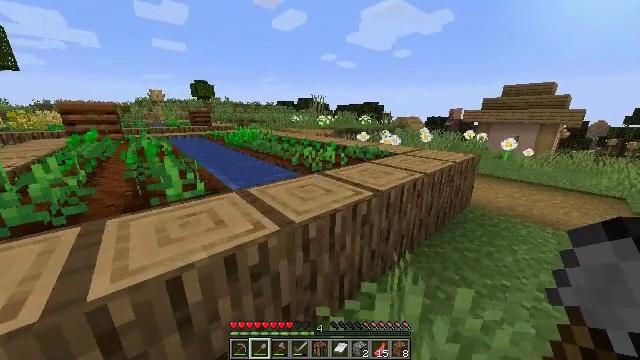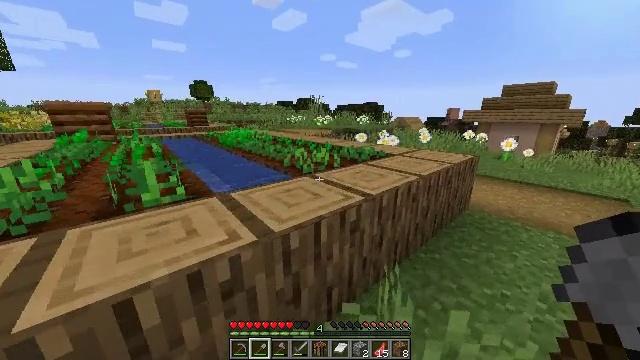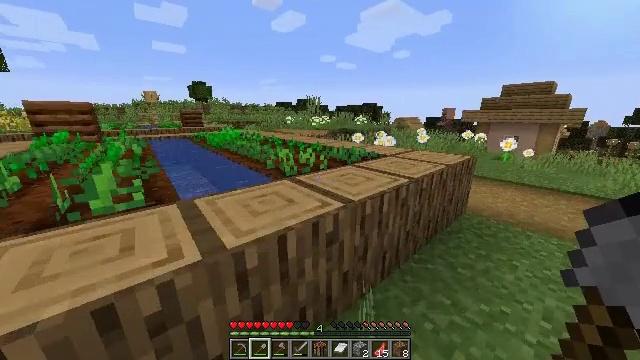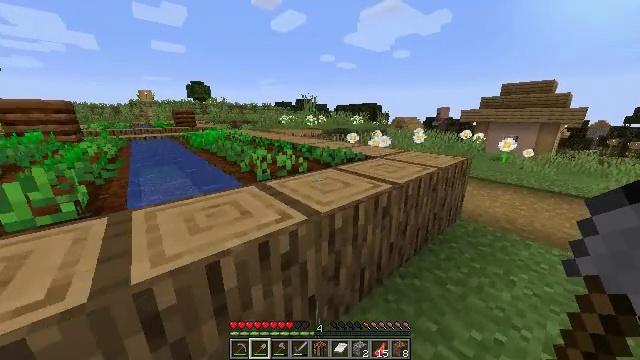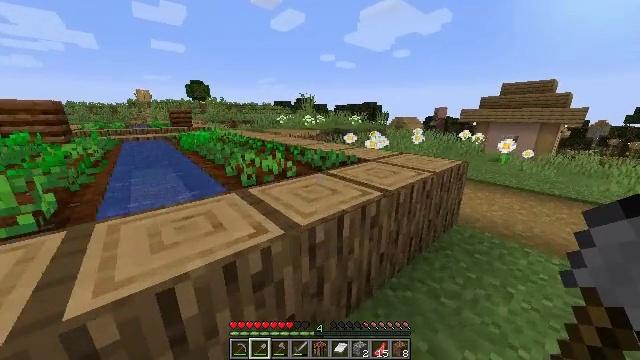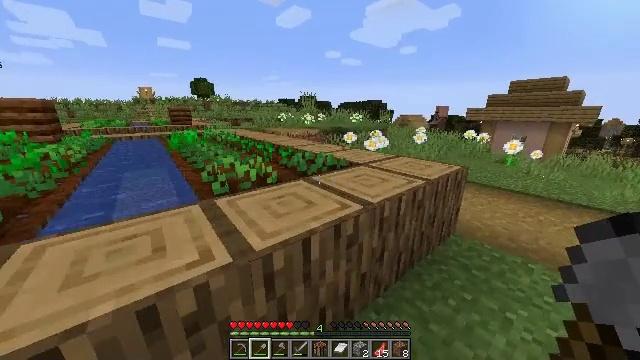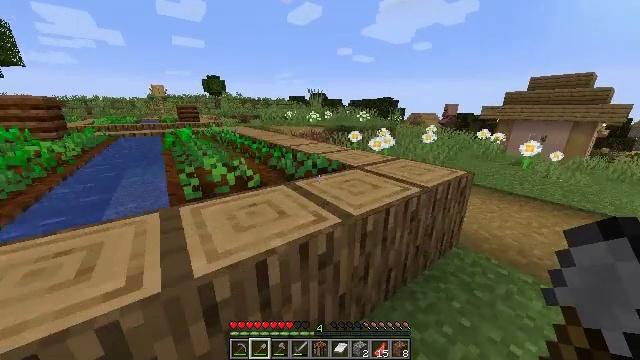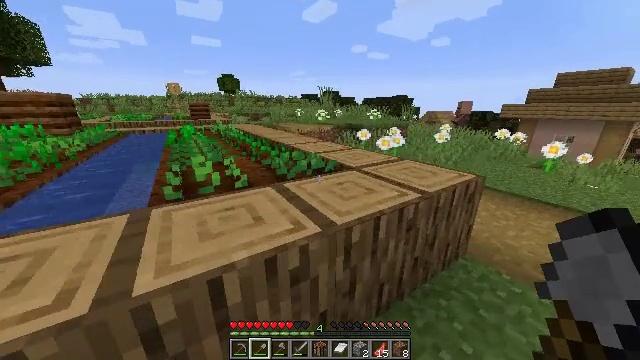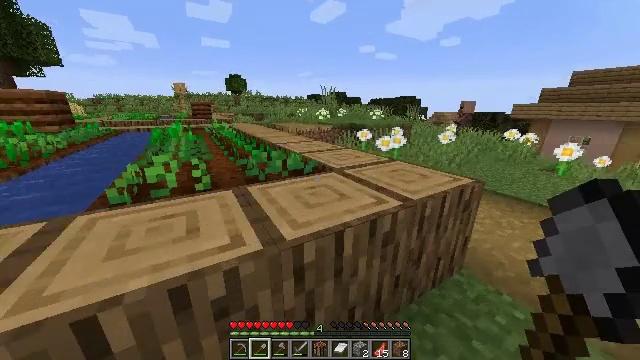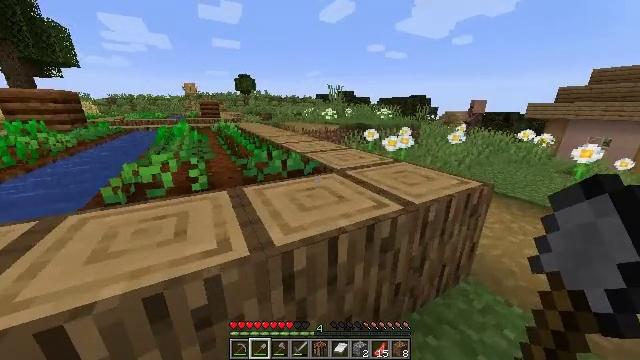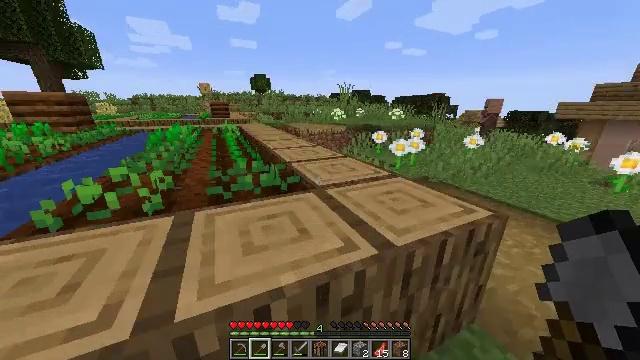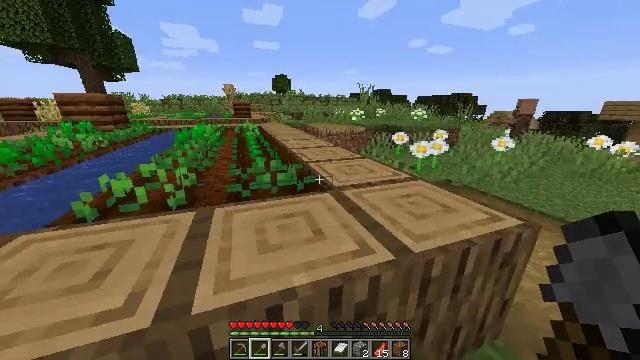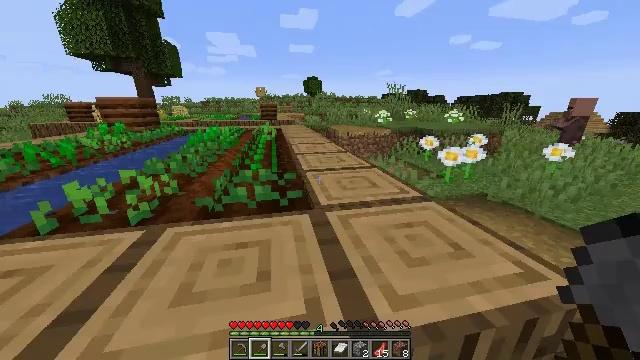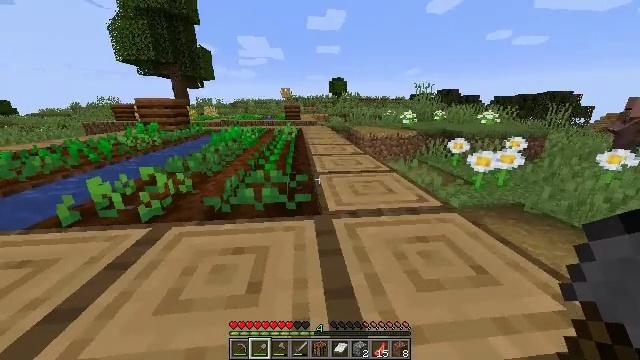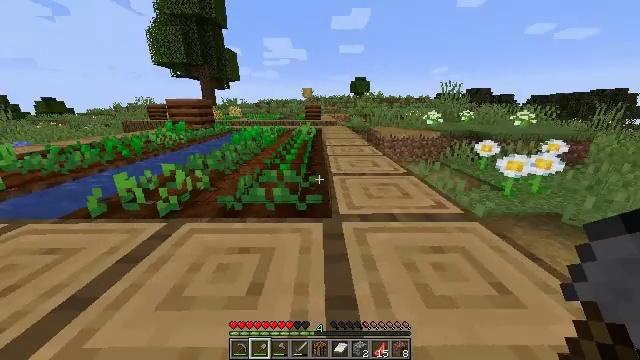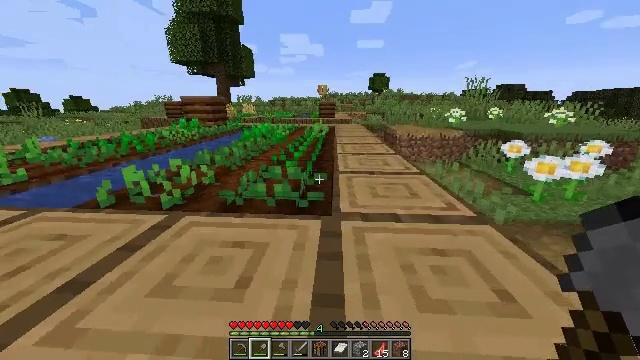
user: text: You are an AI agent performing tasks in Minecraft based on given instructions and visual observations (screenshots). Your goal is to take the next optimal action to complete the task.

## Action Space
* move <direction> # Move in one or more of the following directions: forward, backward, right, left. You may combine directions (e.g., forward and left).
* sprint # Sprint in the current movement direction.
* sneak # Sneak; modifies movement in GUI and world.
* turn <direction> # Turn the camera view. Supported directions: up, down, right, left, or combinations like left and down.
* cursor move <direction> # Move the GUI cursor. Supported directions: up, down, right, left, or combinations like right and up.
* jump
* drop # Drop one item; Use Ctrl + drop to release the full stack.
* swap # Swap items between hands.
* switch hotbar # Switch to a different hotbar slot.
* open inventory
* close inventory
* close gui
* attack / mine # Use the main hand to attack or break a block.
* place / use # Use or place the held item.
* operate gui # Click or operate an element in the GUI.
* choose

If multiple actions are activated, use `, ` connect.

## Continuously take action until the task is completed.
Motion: motion action
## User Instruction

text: Harvest beetroots from the farm.
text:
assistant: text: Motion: move forward and move right, sprint, attack / mine
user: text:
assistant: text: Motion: move forward and move right, sprint, attack / mine
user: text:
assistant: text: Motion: move forward and move right, attack / mine
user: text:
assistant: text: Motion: move forward and move right, attack / mine
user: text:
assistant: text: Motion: move forward and move right, turn left, attack / mine
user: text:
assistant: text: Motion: move forward and move right, turn left, attack / mine
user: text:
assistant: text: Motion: move forward and move right, turn left, attack / mine
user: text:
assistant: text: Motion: move forward and move right, turn left, attack / mine
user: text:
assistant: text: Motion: move forward and move right, turn left, attack / mine
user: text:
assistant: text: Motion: move forward and move right, turn left, attack / mine
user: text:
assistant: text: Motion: move forward and move right, turn left, attack / mine
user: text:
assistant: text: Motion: move forward and move right, turn left, attack / mine
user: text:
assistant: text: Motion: move forward, turn left, attack / mine
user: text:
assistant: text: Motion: move forward, turn left, attack / mine
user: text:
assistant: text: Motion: turn left, attack / mine
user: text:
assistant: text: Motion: move forward, turn left, attack / mine, jump
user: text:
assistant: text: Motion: move forward, attack / mine, jump
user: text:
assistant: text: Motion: move forward, turn left, attack / mine, jump
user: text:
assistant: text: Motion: move forward, turn left, attack / mine, jump
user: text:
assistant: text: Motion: move forward, turn left, attack / mine, switch to hotbar 2
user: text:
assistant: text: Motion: move forward, turn left and down, attack / mine, switch to hotbar 2
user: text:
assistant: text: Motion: move forward, attack / mine, switch to hotbar 2
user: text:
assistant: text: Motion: turn down, attack / mine
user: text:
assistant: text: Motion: turn down, attack / mine
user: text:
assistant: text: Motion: turn left and down, attack / mine
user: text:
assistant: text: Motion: turn left and down, attack / mine
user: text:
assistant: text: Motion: move left, turn left and down, attack / mine
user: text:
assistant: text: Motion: move left, turn left and down, attack / mine
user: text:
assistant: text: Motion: move left, turn left and down, attack / mine
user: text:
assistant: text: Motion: move left, attack / mine